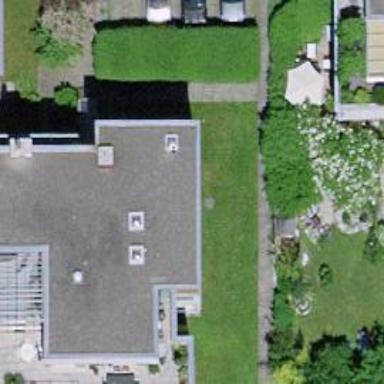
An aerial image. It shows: Residential building.